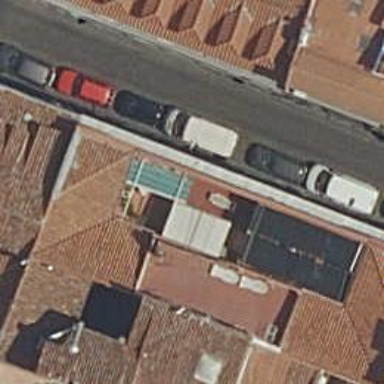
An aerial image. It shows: Restaurant.